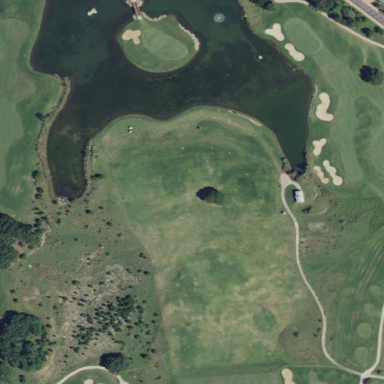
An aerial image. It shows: Picturesque scene of golf course with lateral water hazard.